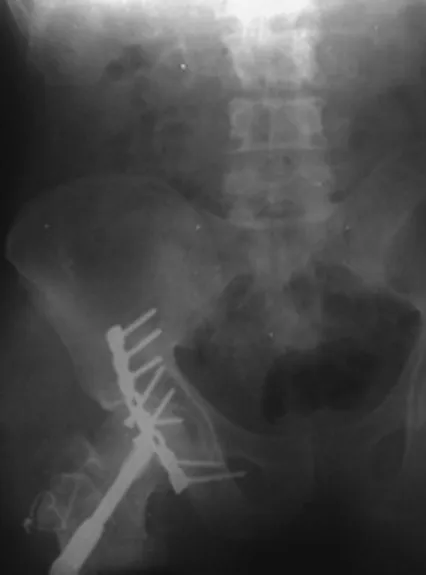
Radiograph After Eight Months.
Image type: radiology (x_ray)